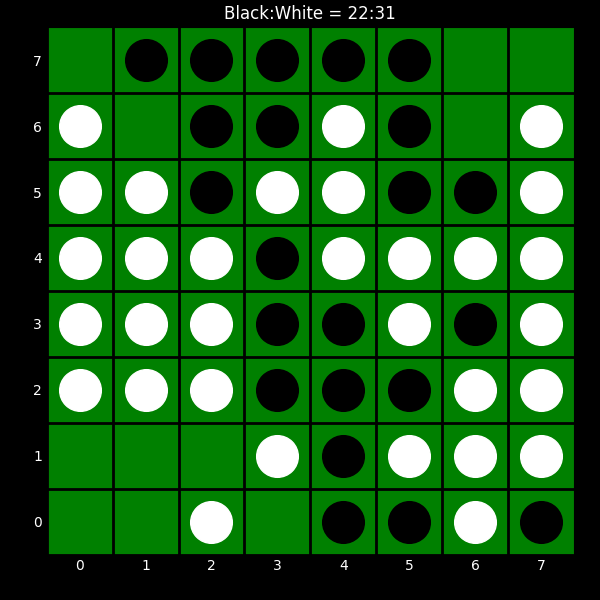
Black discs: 22
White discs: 31